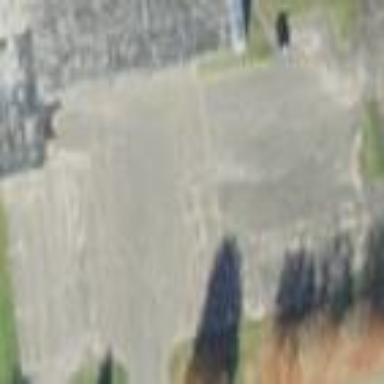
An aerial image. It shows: Parking area with surface.